Field crop: maize
Growth stage: 2
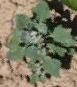
Species: chenopodium